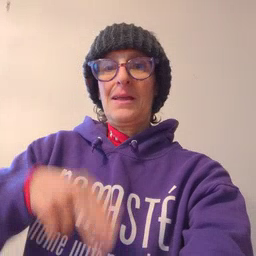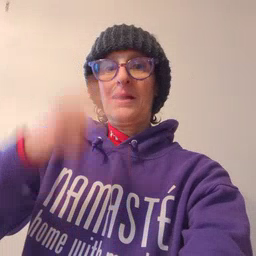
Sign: high